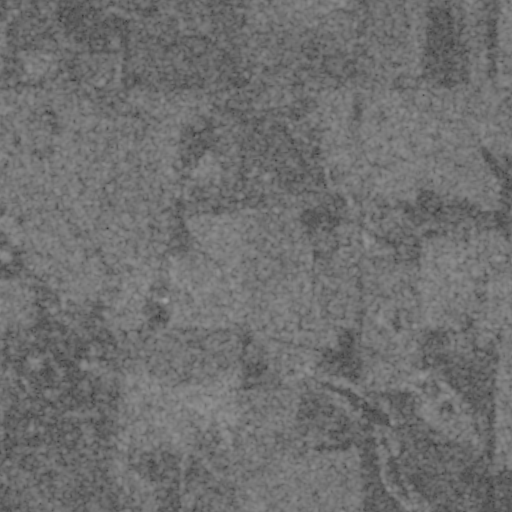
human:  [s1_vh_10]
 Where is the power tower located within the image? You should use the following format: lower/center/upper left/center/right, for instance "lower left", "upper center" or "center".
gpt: The power tower is located in the lower of the image.
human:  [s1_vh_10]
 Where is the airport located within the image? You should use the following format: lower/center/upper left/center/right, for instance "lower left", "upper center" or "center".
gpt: There is no airport in the image.

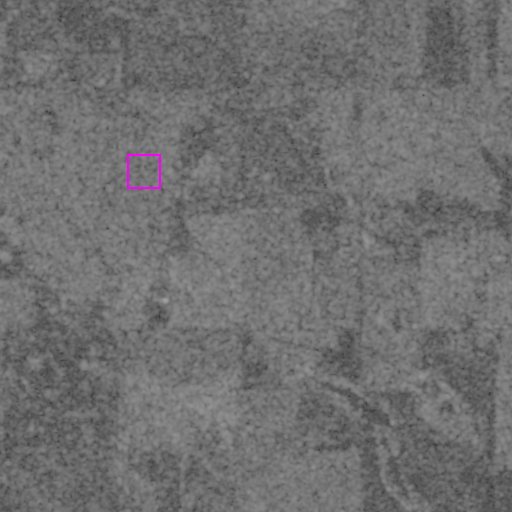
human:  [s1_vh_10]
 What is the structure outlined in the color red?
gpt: There is no red outline.
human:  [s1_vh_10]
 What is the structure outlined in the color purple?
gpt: There is no structure outlined in purple.